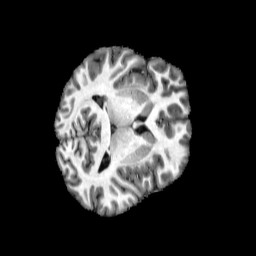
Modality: T1w
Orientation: axial
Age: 26
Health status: healthy
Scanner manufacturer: philips
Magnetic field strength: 3 T
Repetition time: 0.007944 s
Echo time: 0.003649 s